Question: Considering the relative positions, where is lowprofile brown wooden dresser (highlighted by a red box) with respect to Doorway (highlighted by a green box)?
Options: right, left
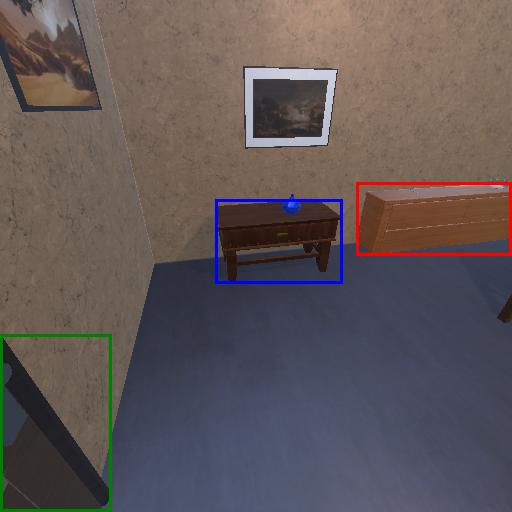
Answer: right